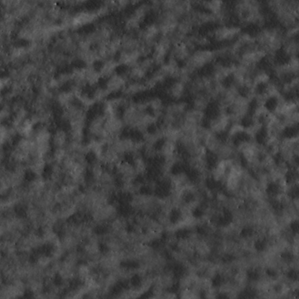
Label: non_frost